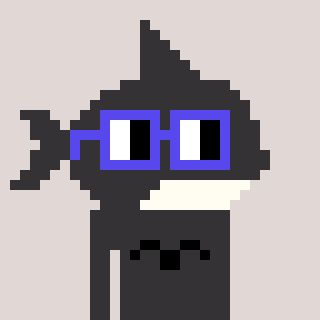
a pixel art character with square blue glasses, a orca-shaped head and a grayscale-colored body on a warm background